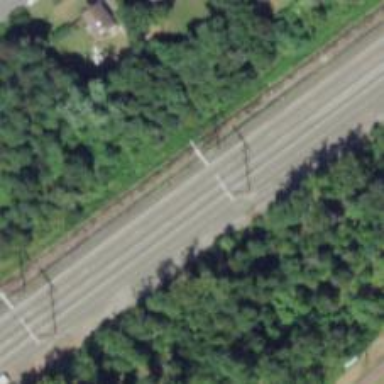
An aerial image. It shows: Railway track with contact line for electrification.